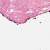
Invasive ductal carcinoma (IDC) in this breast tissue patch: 0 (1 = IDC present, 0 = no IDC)